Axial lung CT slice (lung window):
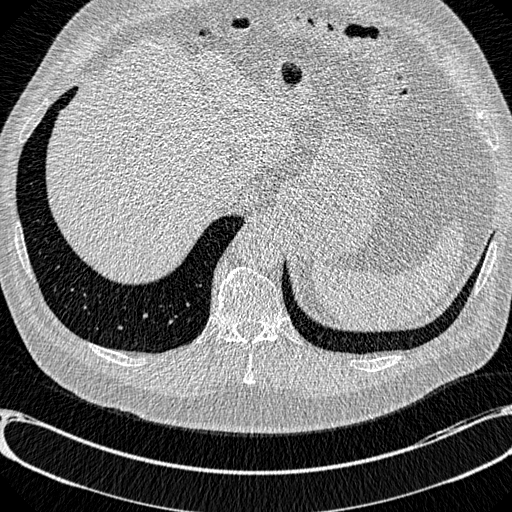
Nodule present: no